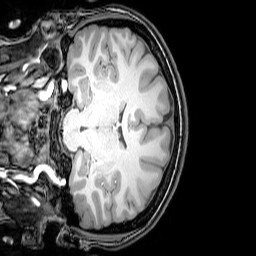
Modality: T1w
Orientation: coronal
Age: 25
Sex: female
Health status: healthy
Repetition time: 0.081 s
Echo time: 0.037 s